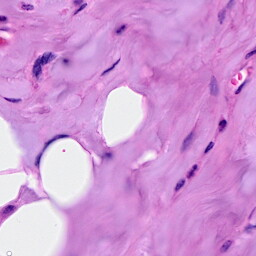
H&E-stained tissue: Breast